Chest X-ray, AP view. Patient: 11 years old, sex M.
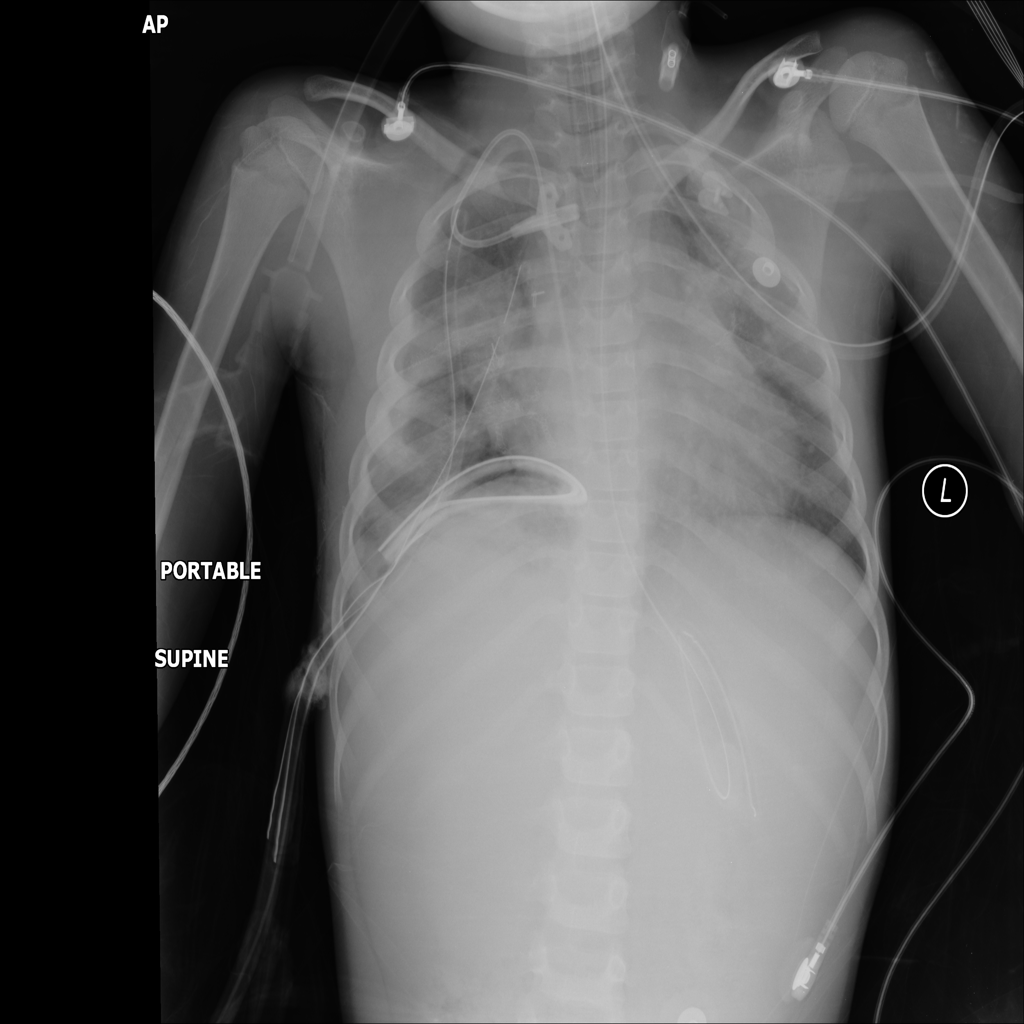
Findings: Consolidation, Emphysema